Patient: sex F, age 76
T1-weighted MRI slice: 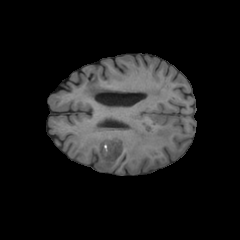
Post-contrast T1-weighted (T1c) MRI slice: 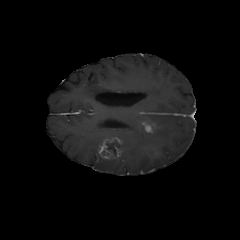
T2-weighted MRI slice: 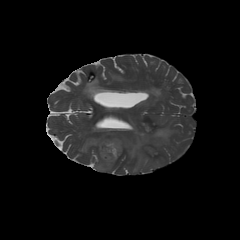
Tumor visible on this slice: yes
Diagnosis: Glioblastoma, IDH-wildtype
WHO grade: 4